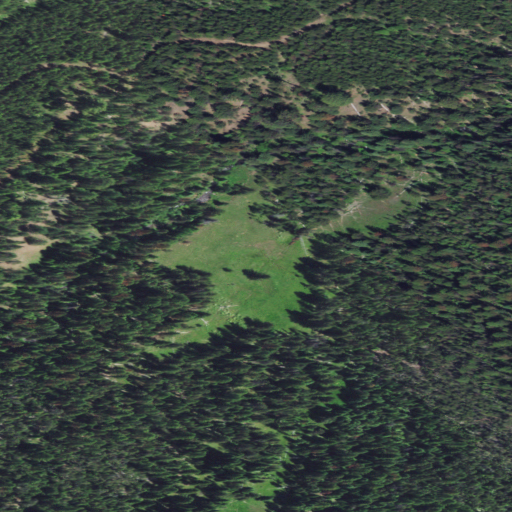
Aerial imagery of plain(s) in Oregon named Keeney Meadow containing only evergreen forest